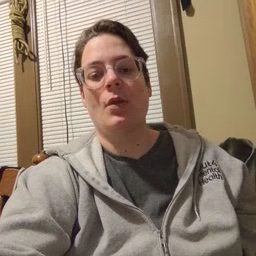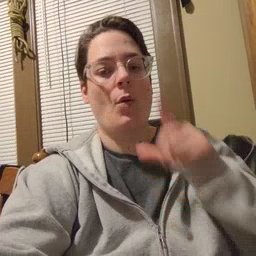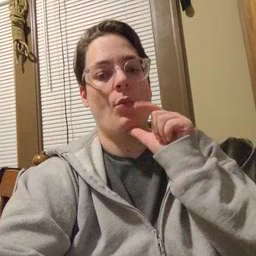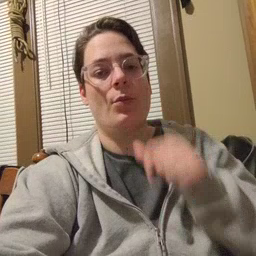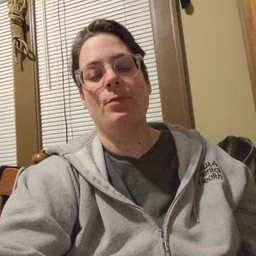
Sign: who